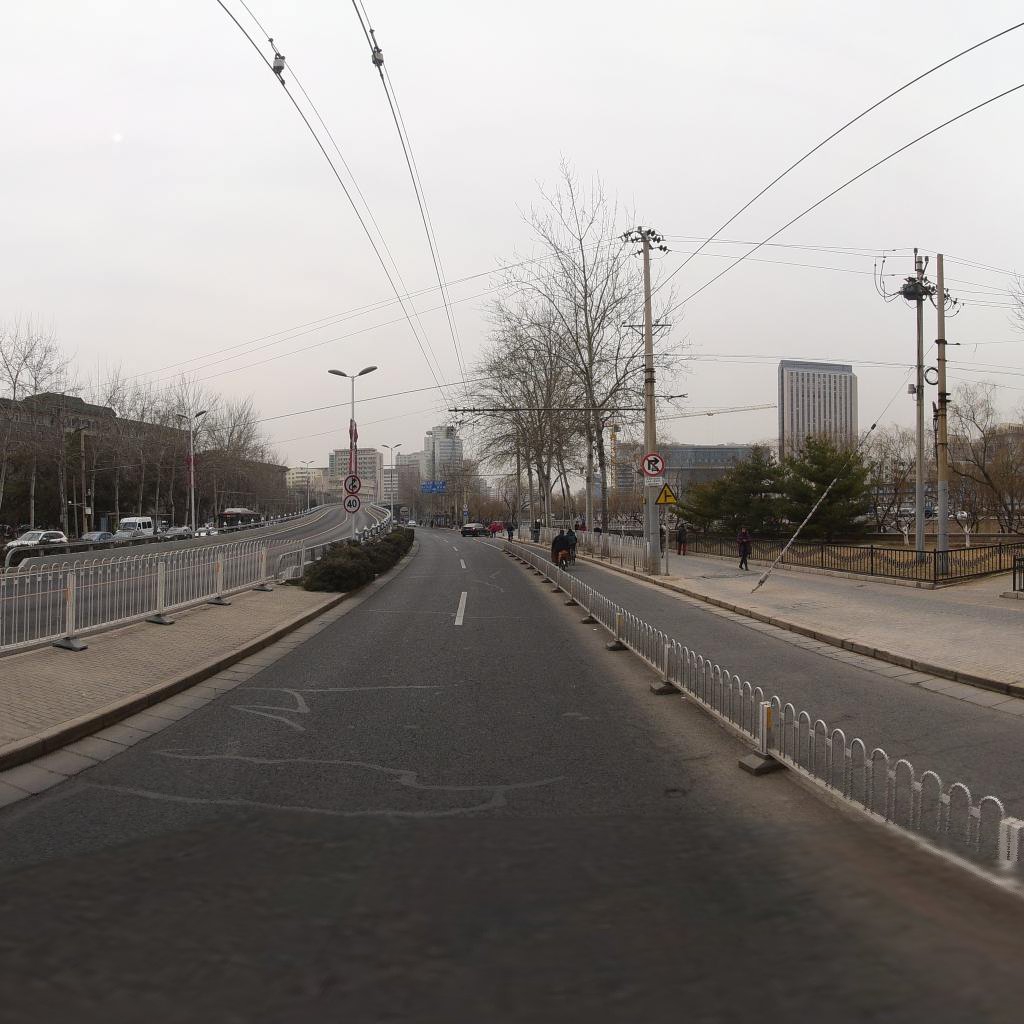
Region: Haidian
Road damage annotations: transverse patch, transverse patch, longitudinal patch, transverse patch, transverse patch, transverse patch, longitudinal patch, transverse patch